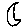
Label: moon